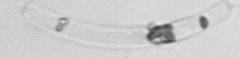
Label: Guinardia_striata